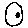
Label: moon